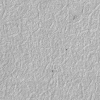
Atmospheric dust classification: not_dusty